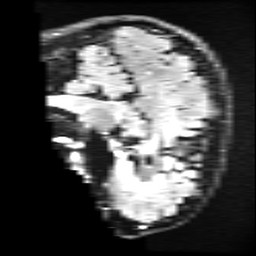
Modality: FLAIR
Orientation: sagittal
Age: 36
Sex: male
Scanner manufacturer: ge
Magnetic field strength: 3 T
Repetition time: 11 s
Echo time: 0.1497 s